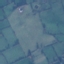
Land use / land cover class: Pasture